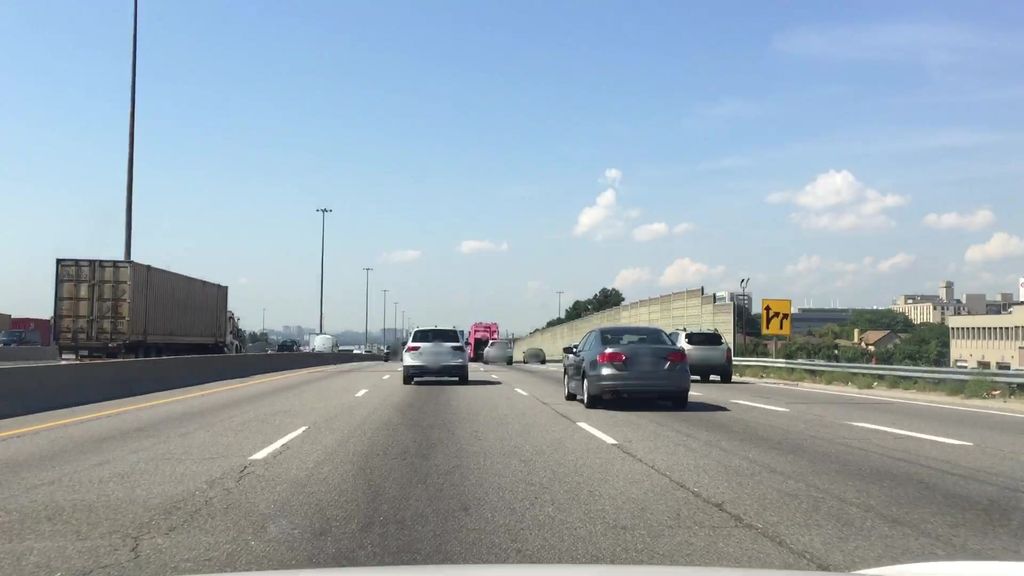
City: toronto